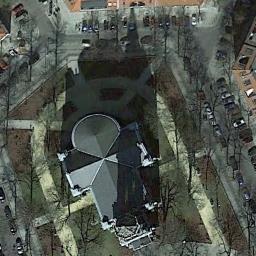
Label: church